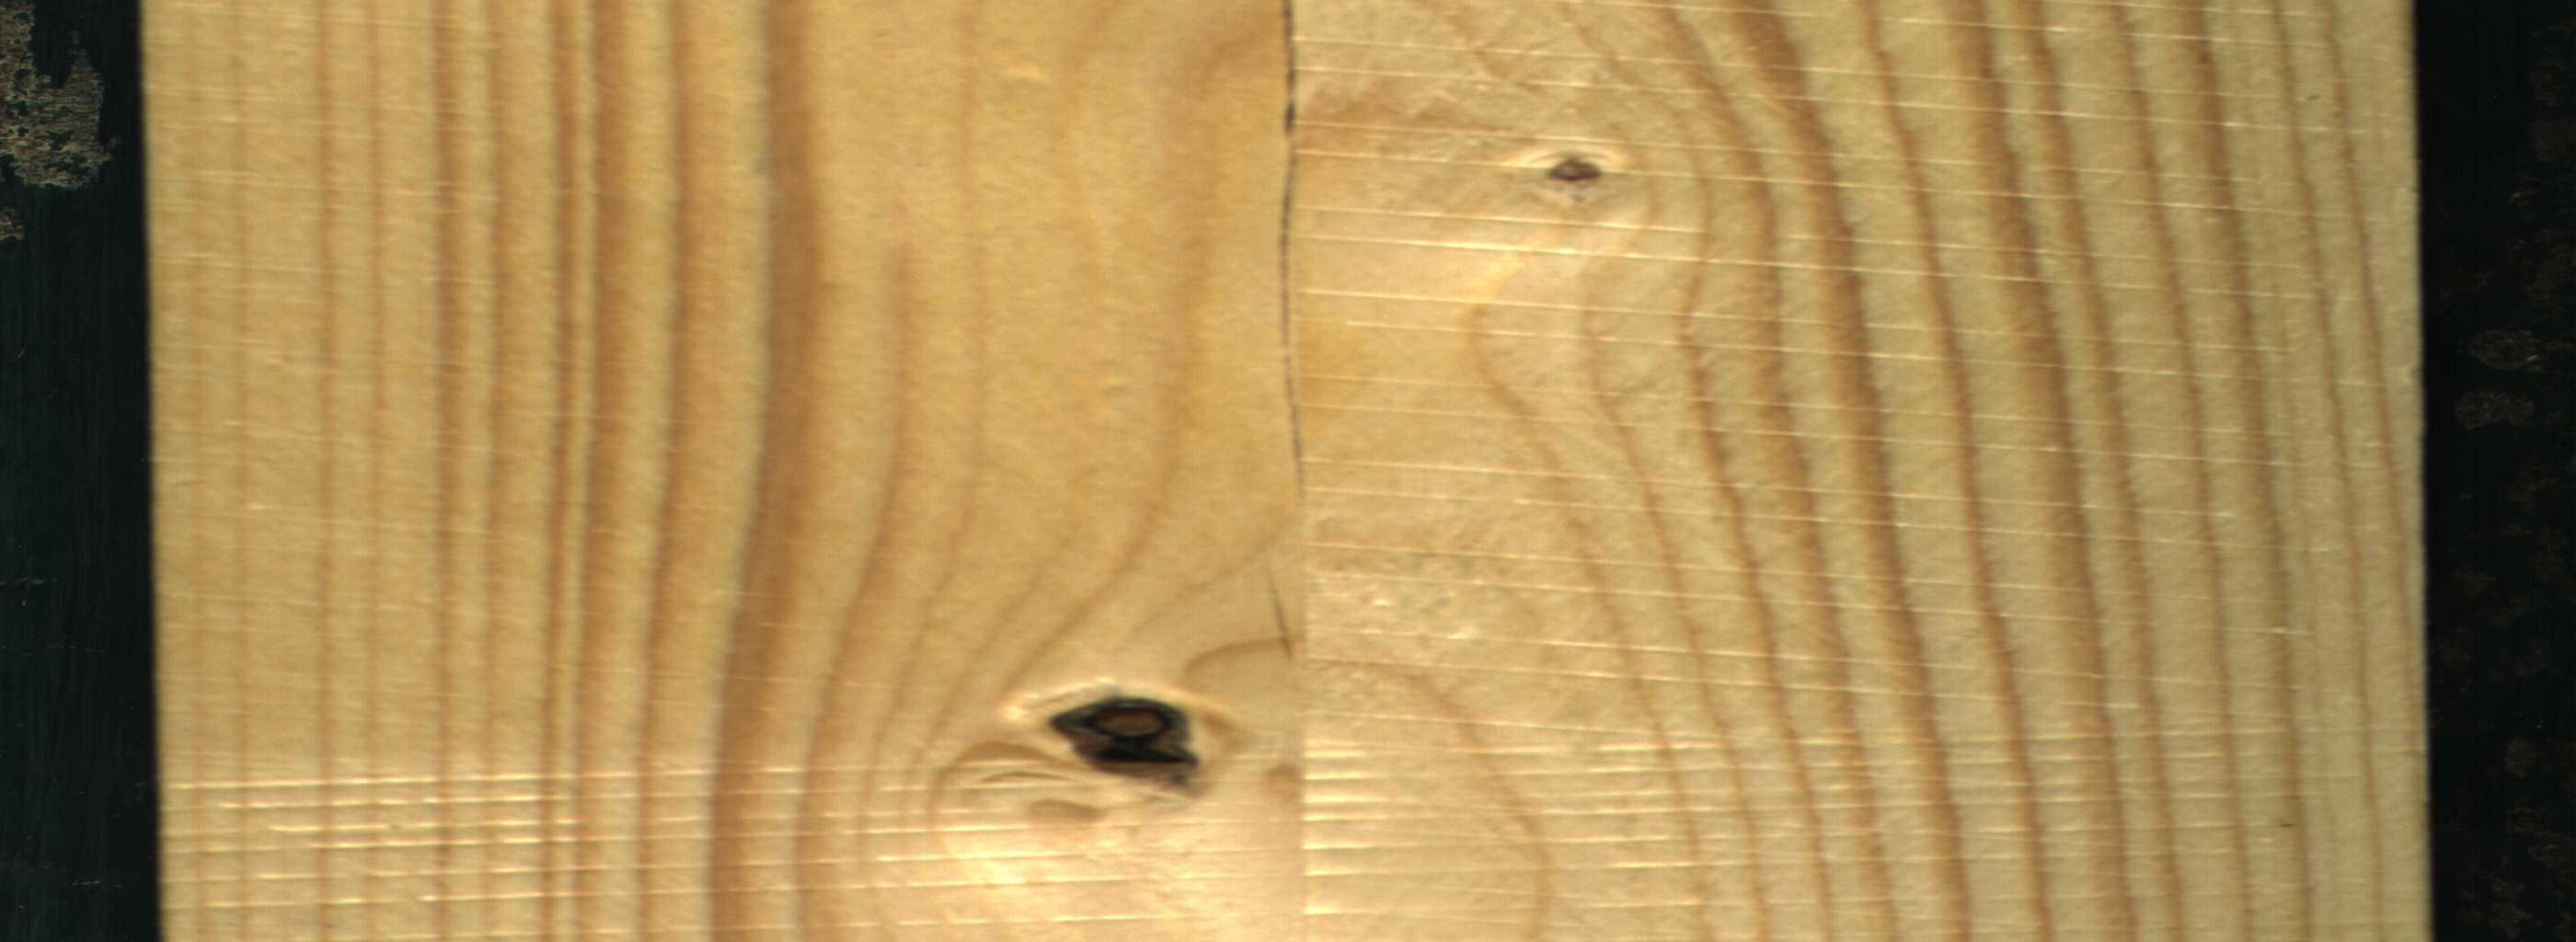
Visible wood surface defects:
resin
Quartzity
Dead_Knot
Live_Knot